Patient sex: F
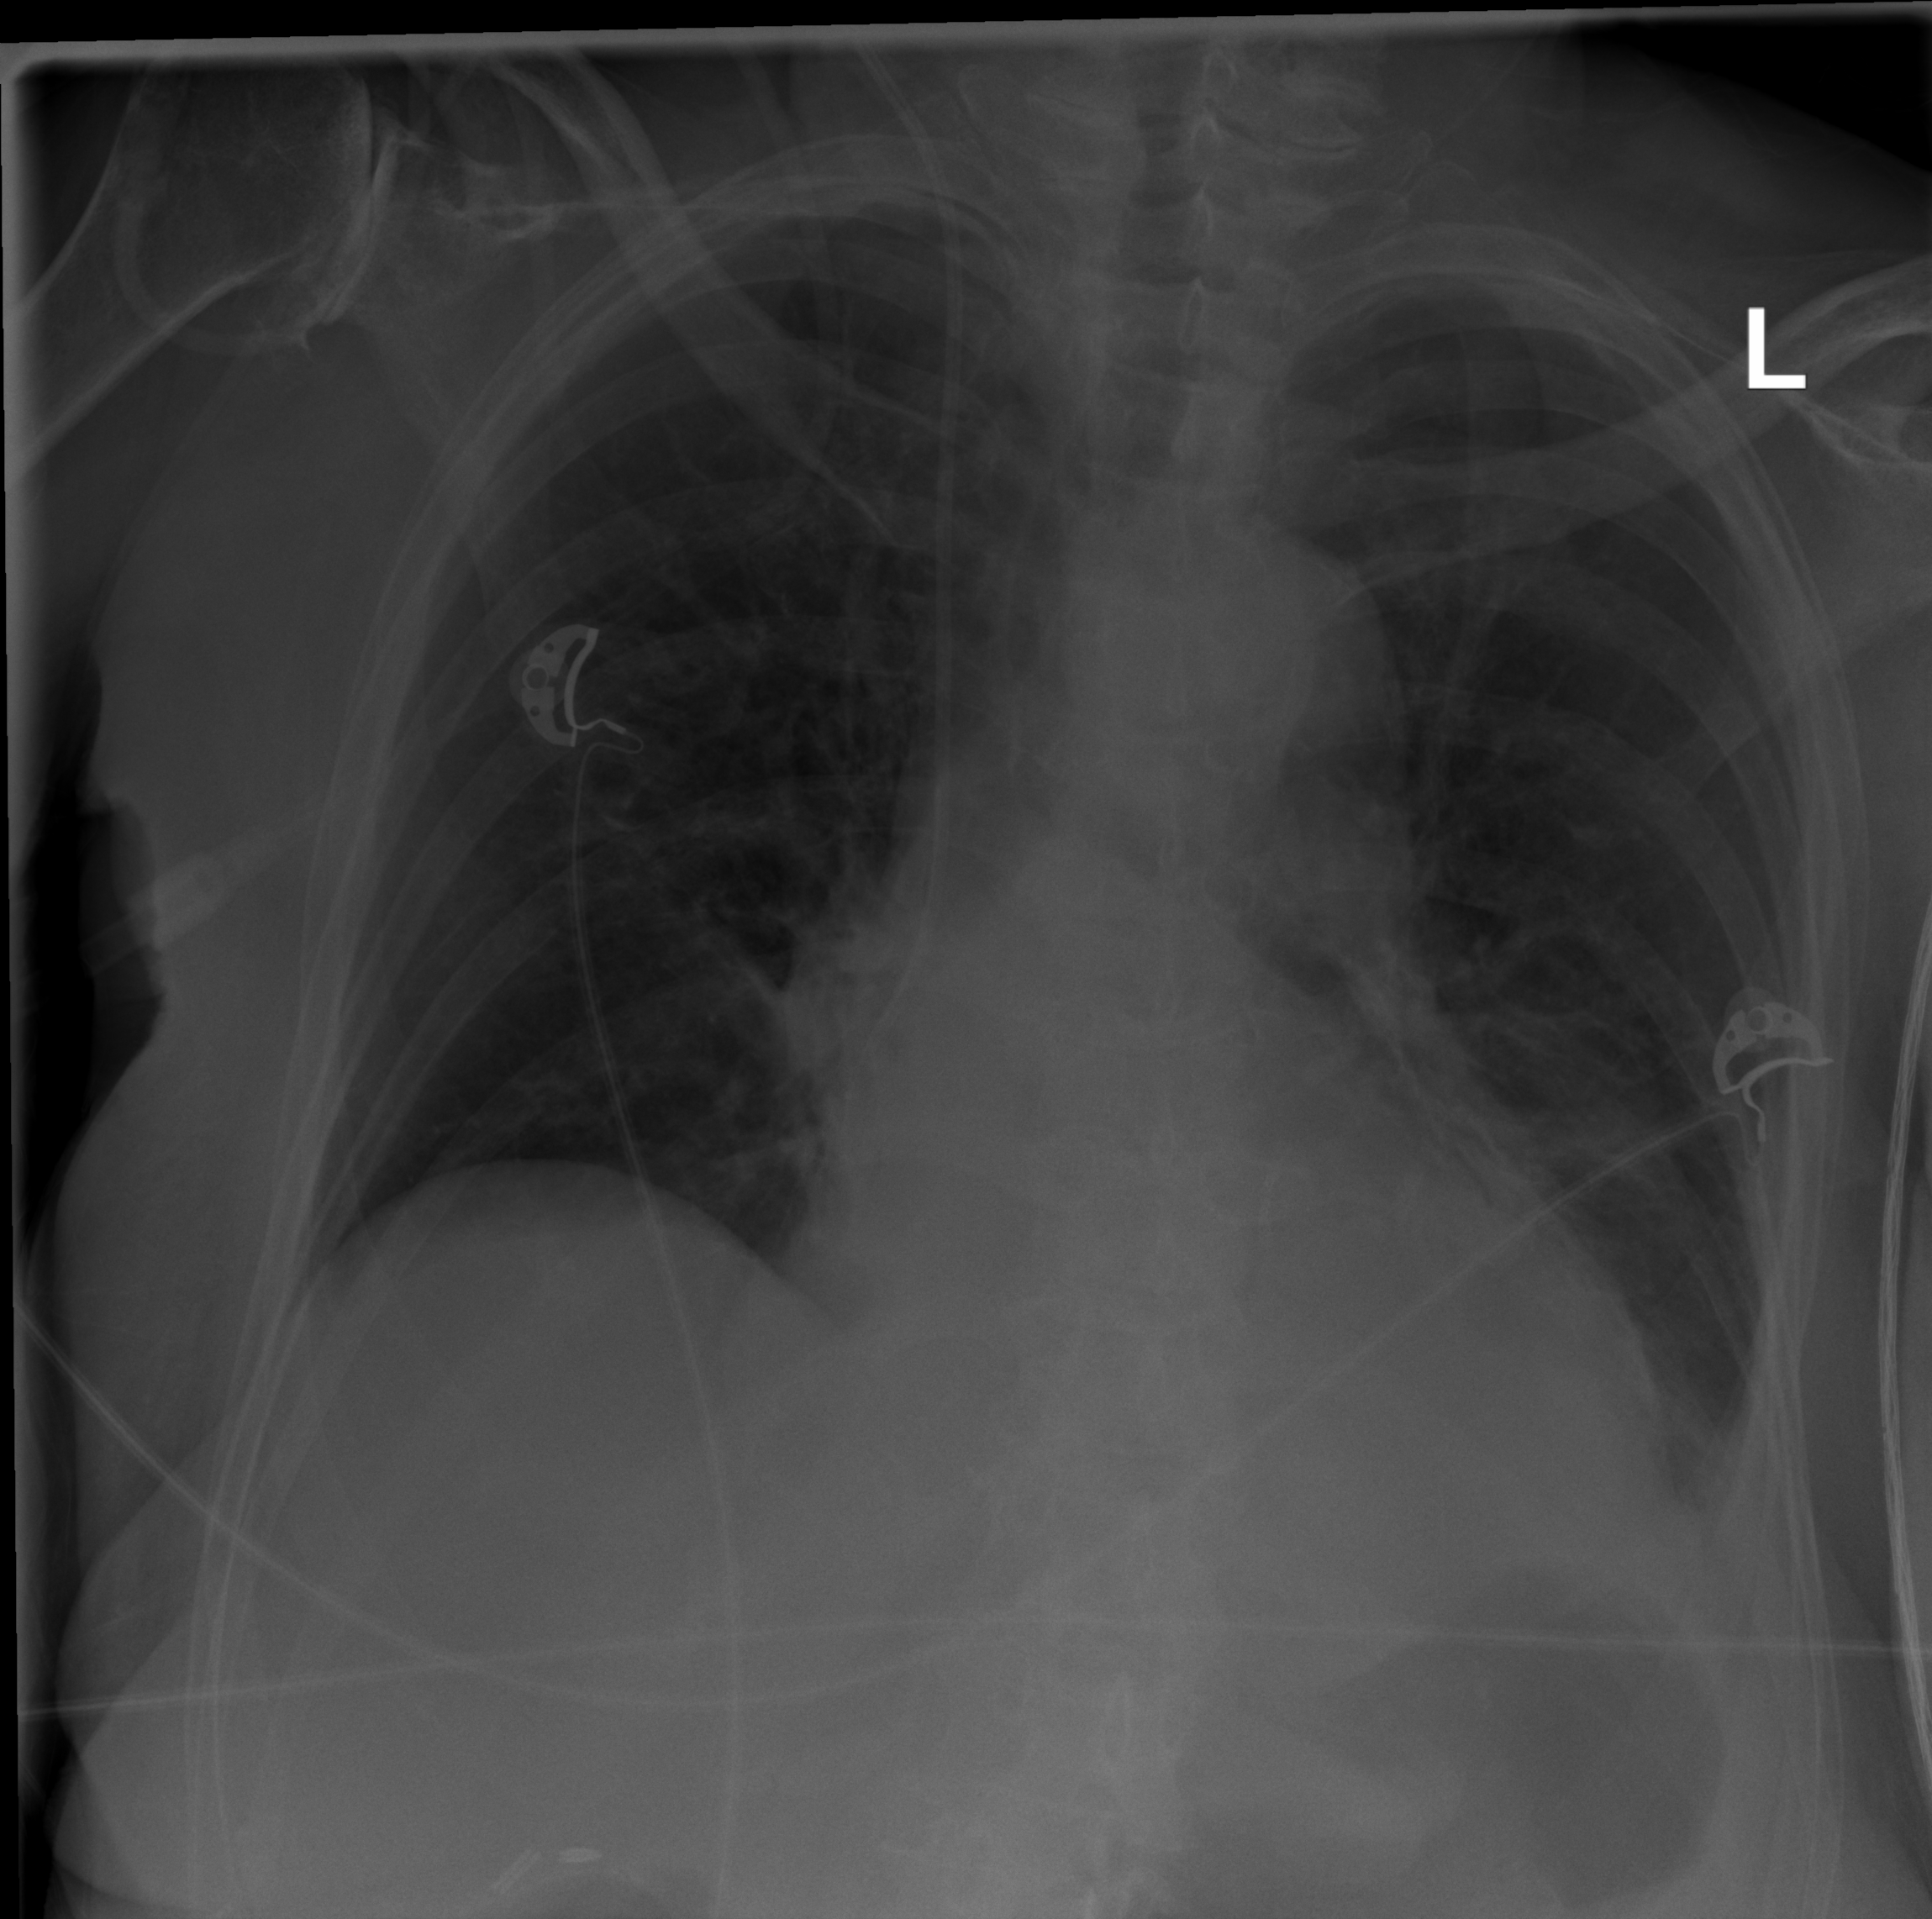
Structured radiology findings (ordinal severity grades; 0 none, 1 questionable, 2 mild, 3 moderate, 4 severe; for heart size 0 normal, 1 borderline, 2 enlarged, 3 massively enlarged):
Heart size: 1
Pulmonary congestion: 0
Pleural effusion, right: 0
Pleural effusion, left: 1
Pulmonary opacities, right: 3
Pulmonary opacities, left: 2
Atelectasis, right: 2
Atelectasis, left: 2